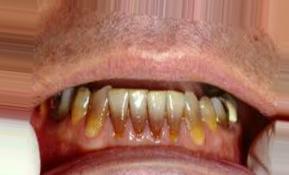
Condition: Tooth Discoloration